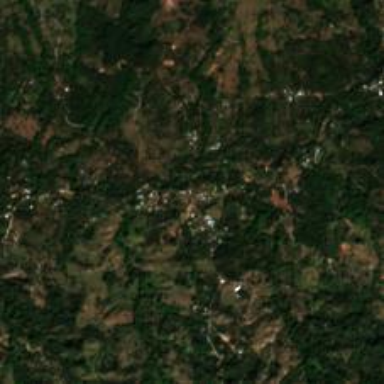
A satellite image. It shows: Small settlement known as hamlet.